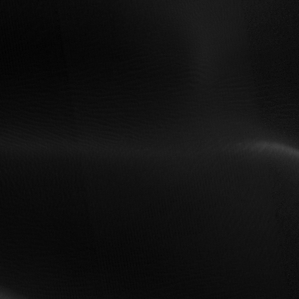
Label: non_frost